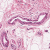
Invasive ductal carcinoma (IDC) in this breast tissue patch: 0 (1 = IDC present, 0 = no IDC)